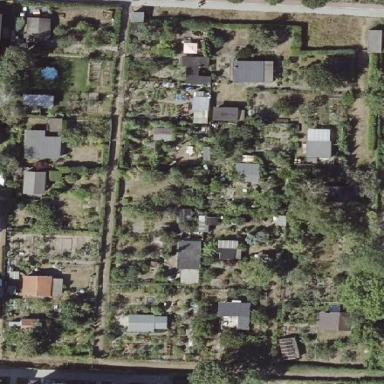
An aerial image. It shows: Area designated for allotments.